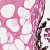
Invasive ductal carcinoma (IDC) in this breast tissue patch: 0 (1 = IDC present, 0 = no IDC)